Aerial crown-view tile of a tropical tree (Barro Colorado Island, Panama), acquired 20250616:
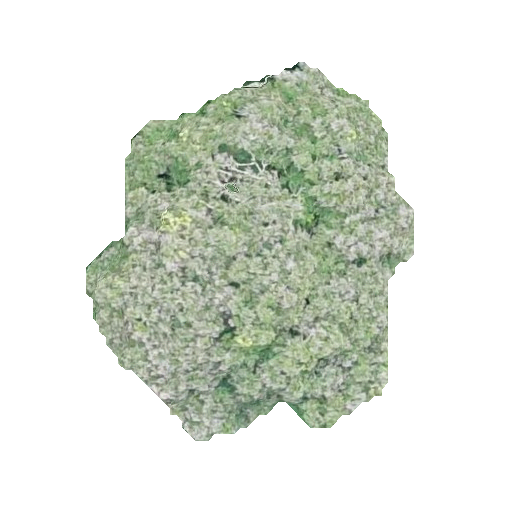
Species: Dipteryx oleifera
GBIF accepted scientific name: Dipteryx oleifera
Crown area: 126.814 m²